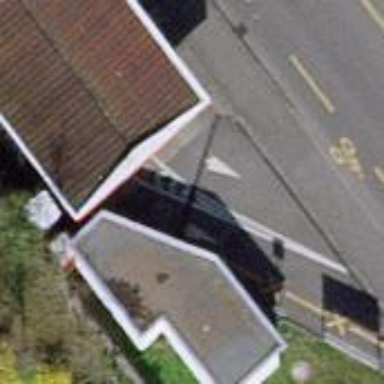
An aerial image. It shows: Building housing fuel station.